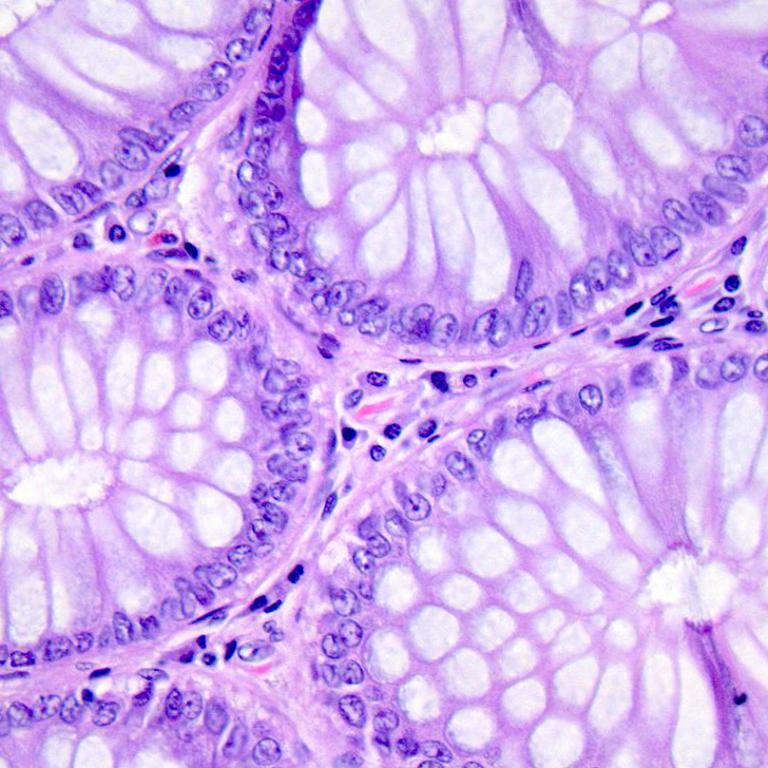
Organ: colon
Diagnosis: benign